Field crop: maize
Growth stage: 2
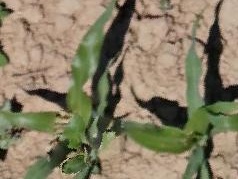
Species: maize